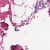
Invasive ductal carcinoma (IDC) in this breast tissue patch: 0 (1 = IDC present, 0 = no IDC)